Question: Can you add images?
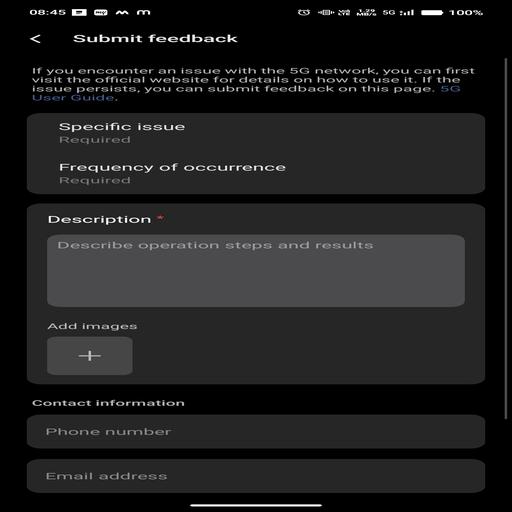
Answer: Yes